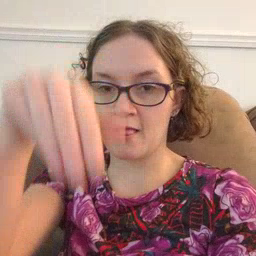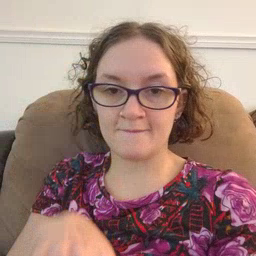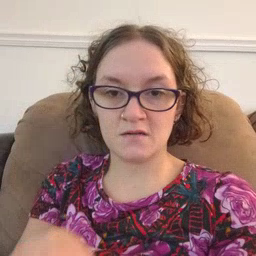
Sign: elephant